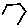
Label: hexagon